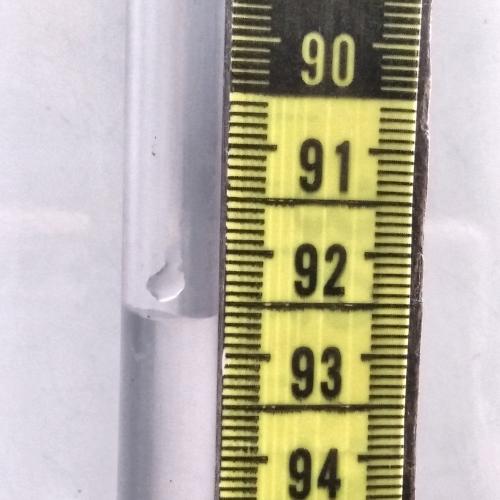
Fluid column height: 92.6 cm